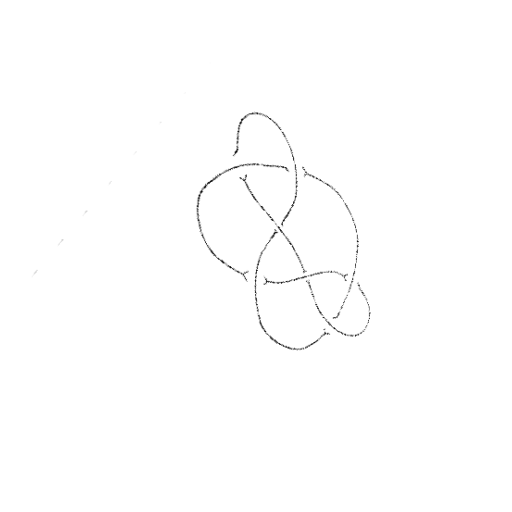
Crossing number: 7